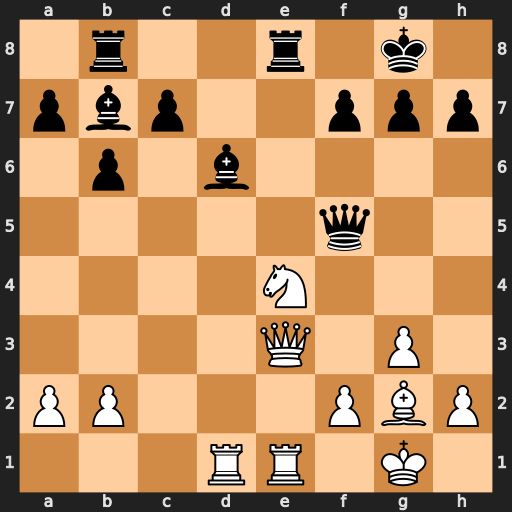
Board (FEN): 1r2r1k1/pbp2ppp/1p1b4/5q2/4N3/4Q1P1/PP3PBP/3RR1K1
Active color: w
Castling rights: -
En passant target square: -
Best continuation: Nxd6 Rxe3 Nxf5 Rxe1+ Rxe1 Bxg2 Kxg2